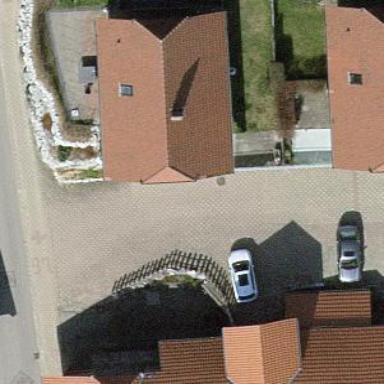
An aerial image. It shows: Building with half-hipped roof.